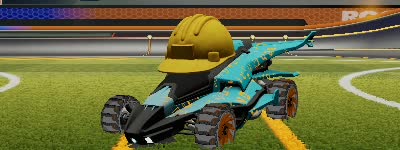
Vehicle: aftershock